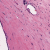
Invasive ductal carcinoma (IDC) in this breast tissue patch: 0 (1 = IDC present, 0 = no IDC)